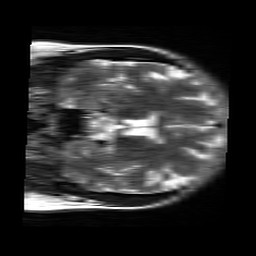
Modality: T2w
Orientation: coronal
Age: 25
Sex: female
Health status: healthy
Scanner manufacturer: siemens
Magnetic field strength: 3 T
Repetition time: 4.01 s
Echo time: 0.116 s